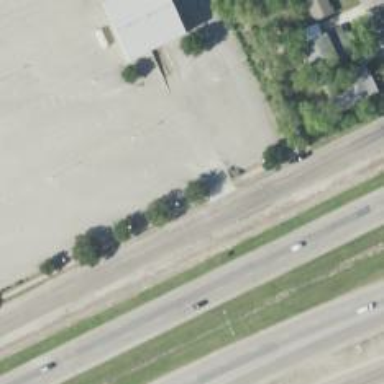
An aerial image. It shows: Secondary road with frontage road.